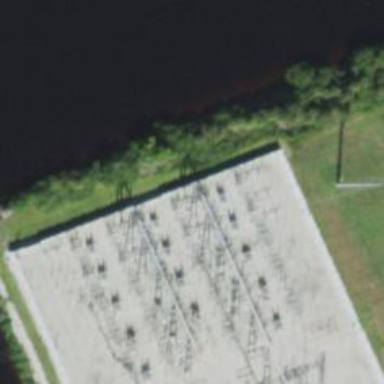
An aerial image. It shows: Switch used for power control.